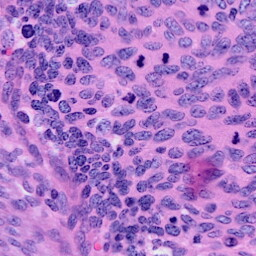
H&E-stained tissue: Cervix